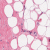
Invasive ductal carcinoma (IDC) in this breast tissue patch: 0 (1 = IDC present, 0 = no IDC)